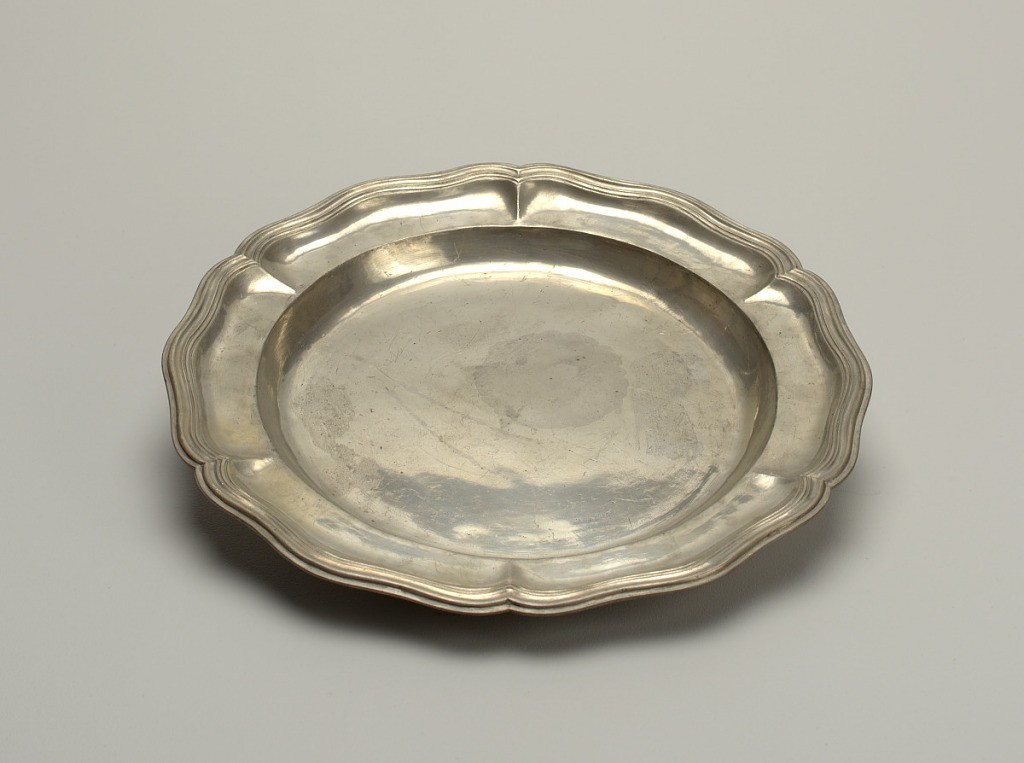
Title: Charger
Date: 1691
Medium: Pewter
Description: Deep bottom; marly has molded edges with concentric lines.